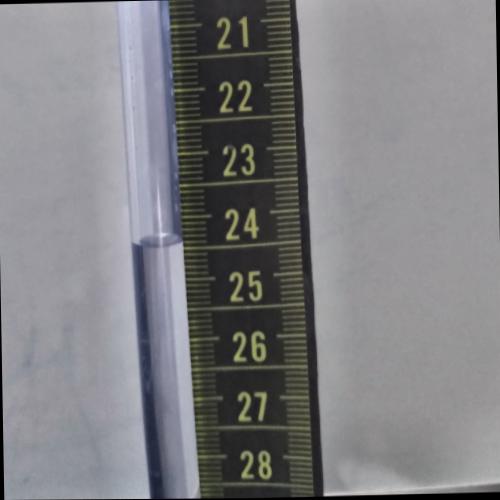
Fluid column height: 24.9 cm